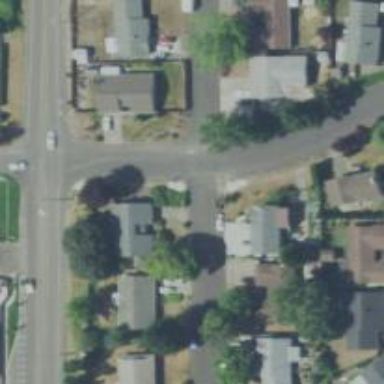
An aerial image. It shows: Residential road with sidewalk on the left side.